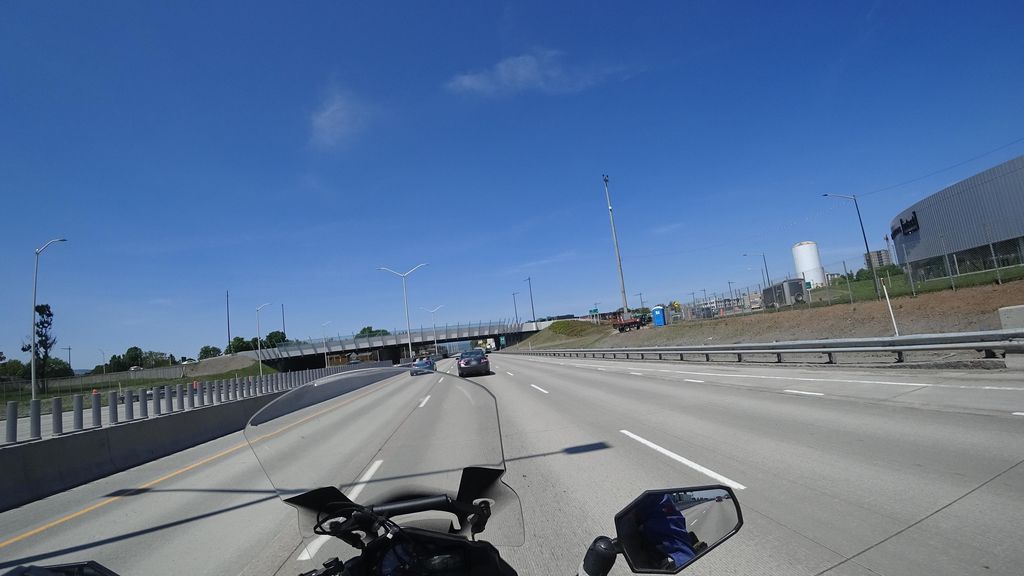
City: quebec_city